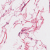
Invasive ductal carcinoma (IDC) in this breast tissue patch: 0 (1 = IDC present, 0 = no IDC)